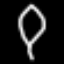
Label: leaf